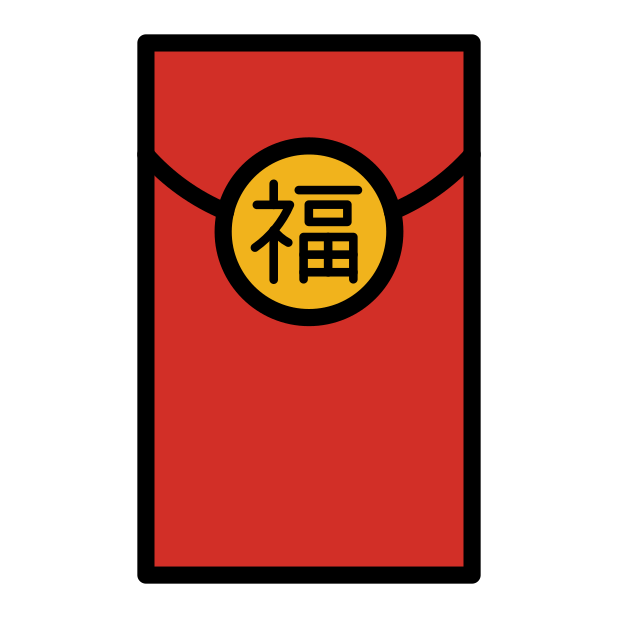
red envelope